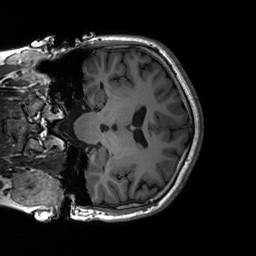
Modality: T1w
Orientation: coronal
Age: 21
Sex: female
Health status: healthy
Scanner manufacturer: siemens
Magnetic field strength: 3 T
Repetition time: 2.3 s
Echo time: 0.00236 s